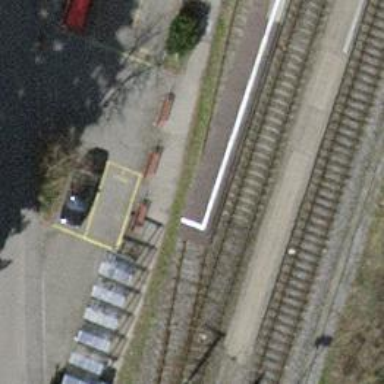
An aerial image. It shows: Red bench.